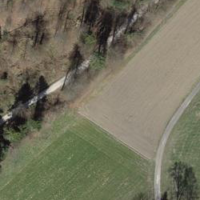
EUNIS habitat code: 44
Species observed at this site:
Tussilago farfara